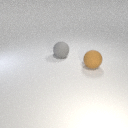
large brown rubber sphere to the right of large gray rubber sphere